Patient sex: F
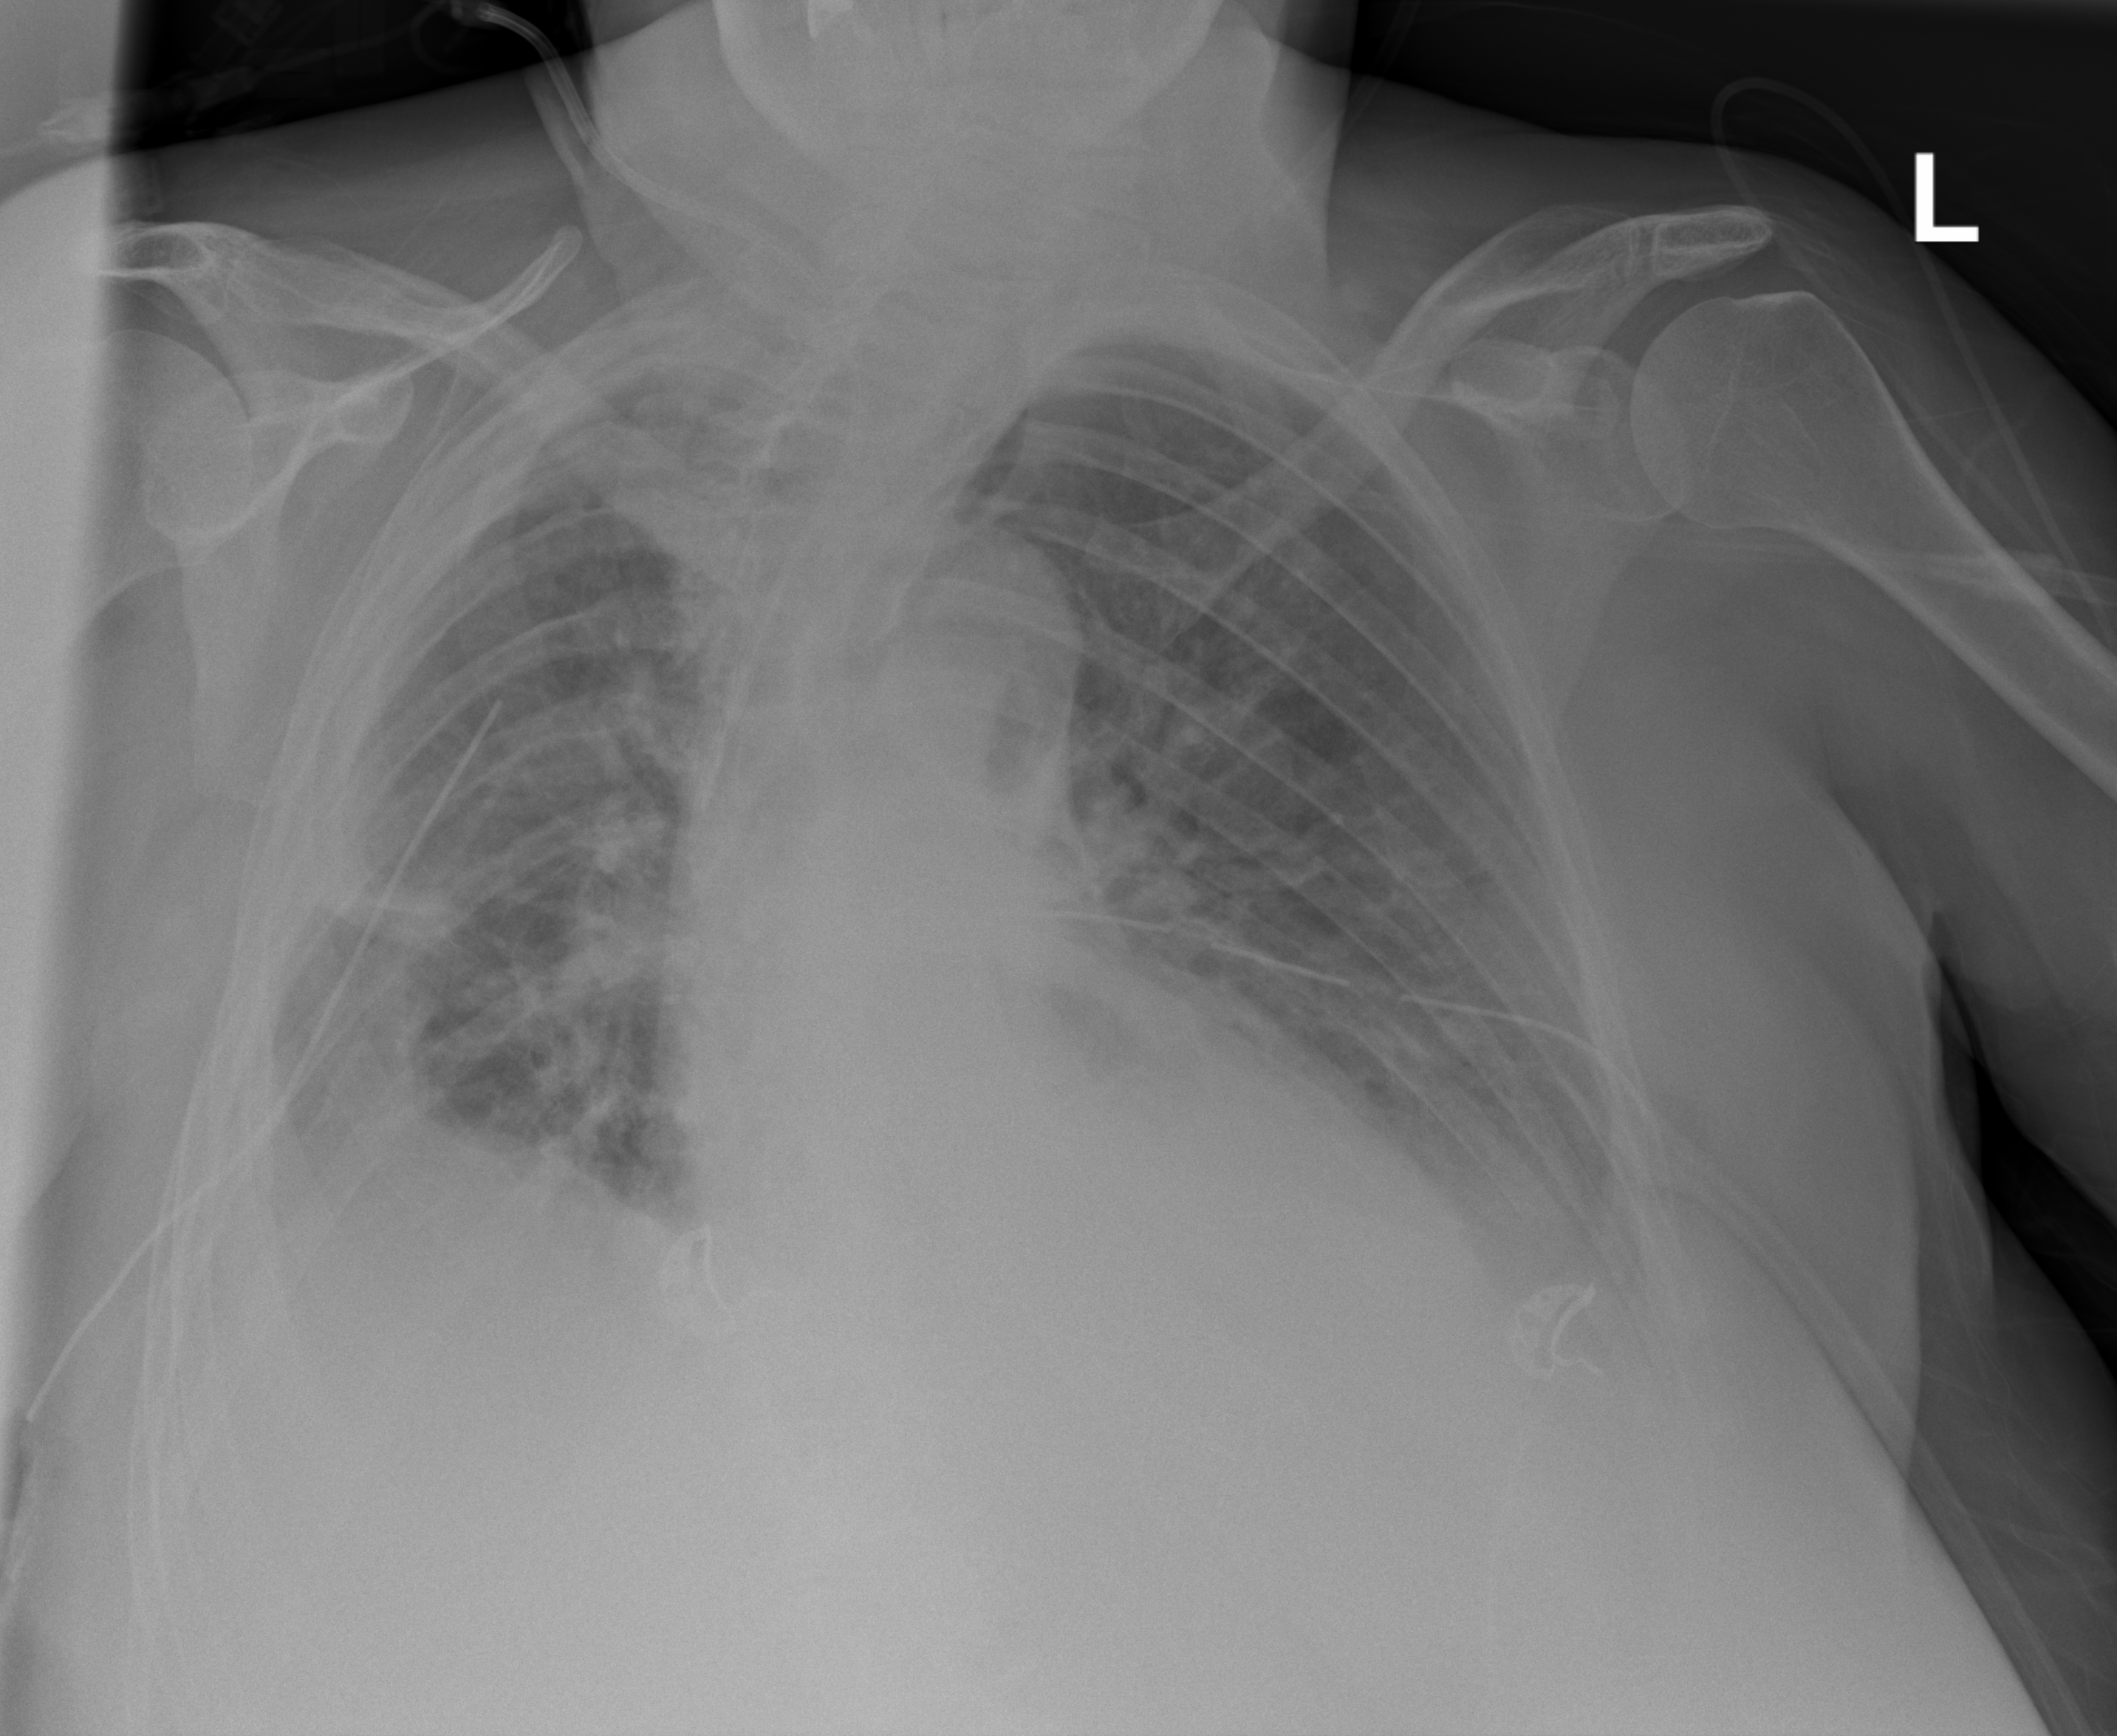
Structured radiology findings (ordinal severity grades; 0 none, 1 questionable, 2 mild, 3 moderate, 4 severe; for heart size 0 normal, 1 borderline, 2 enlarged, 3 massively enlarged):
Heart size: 0
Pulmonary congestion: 0
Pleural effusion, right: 3
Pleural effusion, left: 2
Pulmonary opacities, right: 2
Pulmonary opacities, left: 0
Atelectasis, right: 3
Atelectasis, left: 2